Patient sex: F
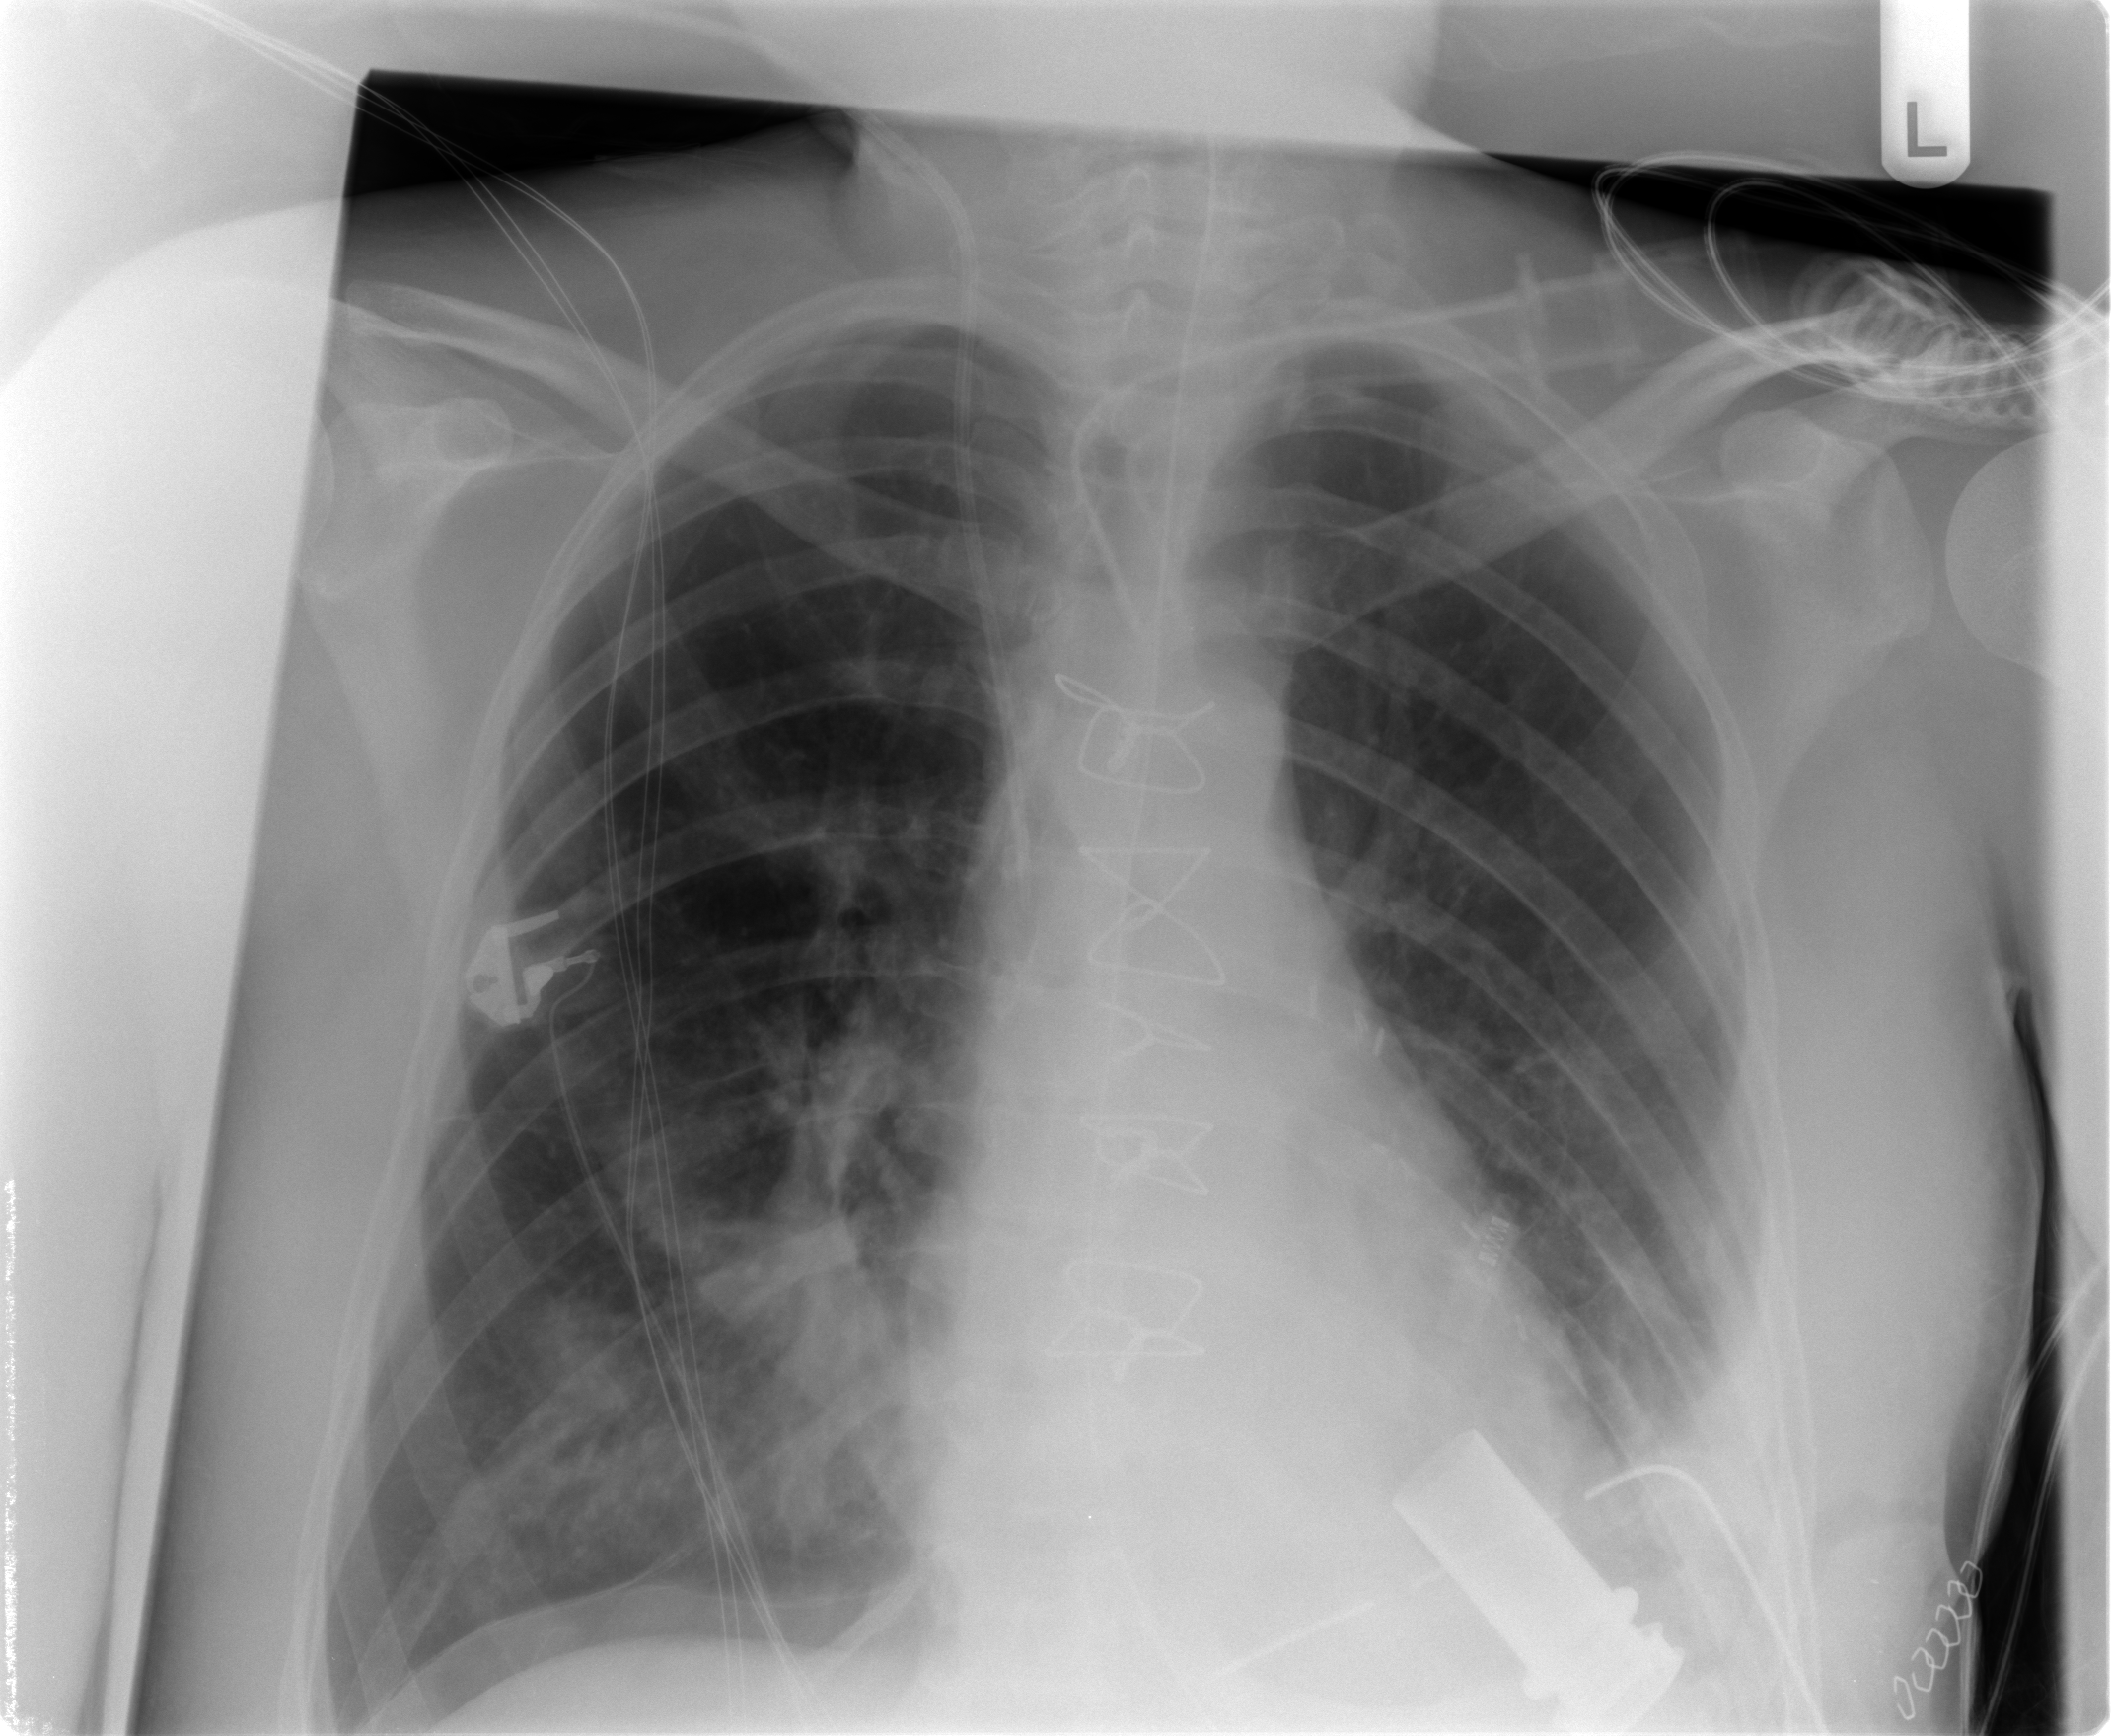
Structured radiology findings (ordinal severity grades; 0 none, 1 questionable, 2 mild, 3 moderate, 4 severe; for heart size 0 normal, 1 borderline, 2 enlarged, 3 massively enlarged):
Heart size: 0
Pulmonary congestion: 1
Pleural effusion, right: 0
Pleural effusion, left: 0
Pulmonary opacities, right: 2
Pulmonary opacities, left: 1
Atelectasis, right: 2
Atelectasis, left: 2